Interaction volume radius: 5 \u00c5
Interaction volume height: 10 \u00c5
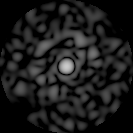
Disorder parameter: 0.907